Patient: sex M, age 65
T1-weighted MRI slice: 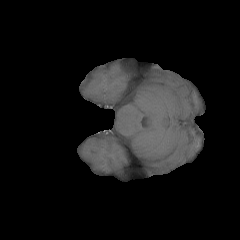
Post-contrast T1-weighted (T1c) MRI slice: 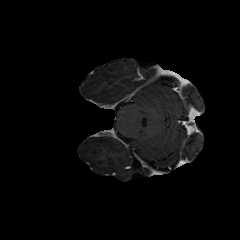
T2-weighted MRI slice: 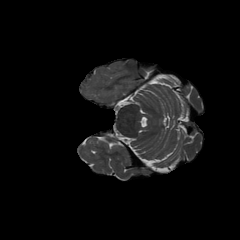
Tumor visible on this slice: no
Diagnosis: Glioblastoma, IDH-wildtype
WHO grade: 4